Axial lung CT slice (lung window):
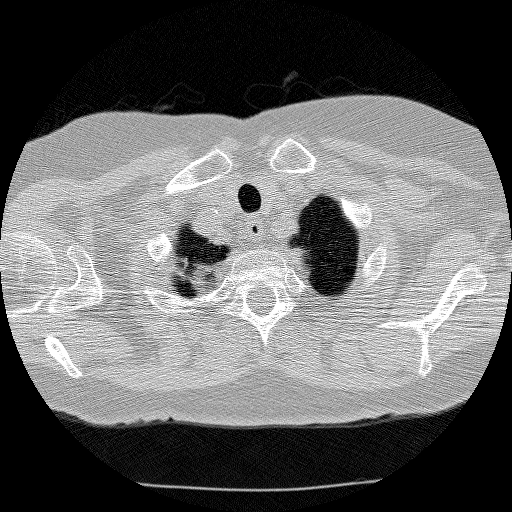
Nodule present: no